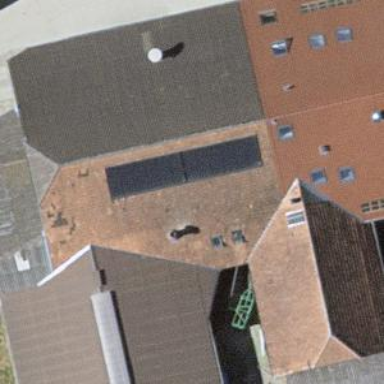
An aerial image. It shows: Solar power generator using photovoltaic panels.